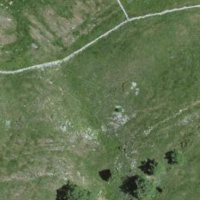
EUNIS habitat code: 24
Species observed at this site:
Juniperus communis